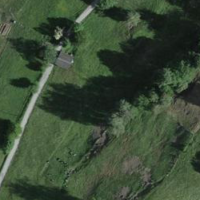
EUNIS habitat code: 24
Species observed at this site:
Clinopodium vulgare